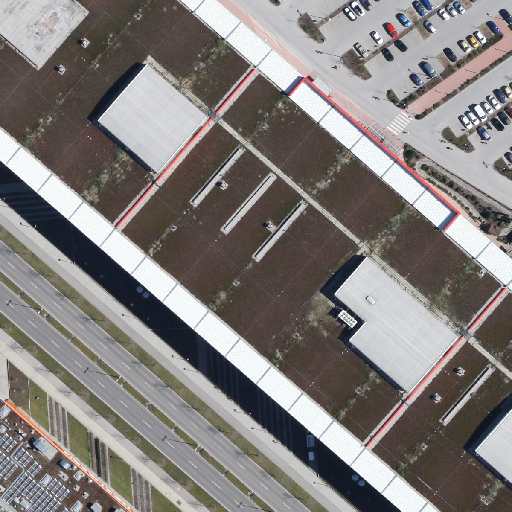
Referring expression: vehicle in the parking area